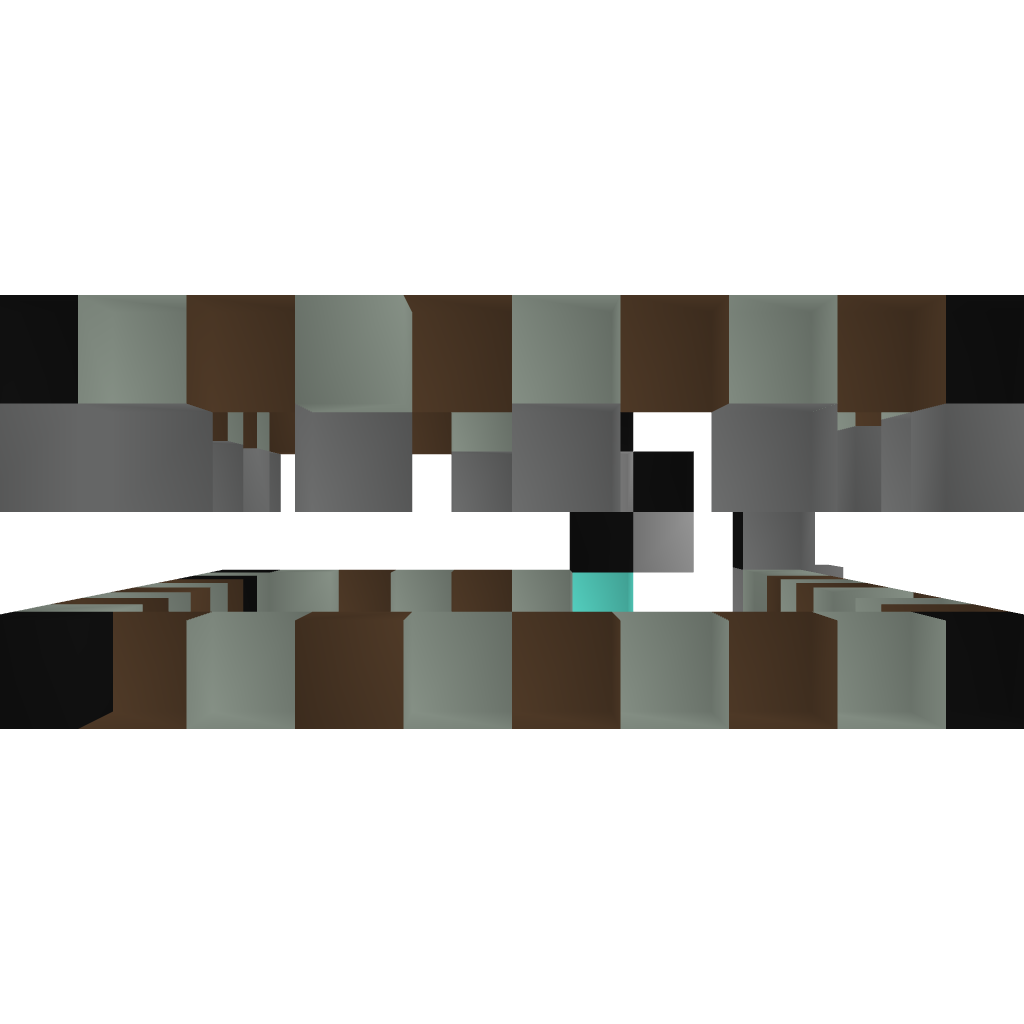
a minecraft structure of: Jingle Bells in Note Blocks